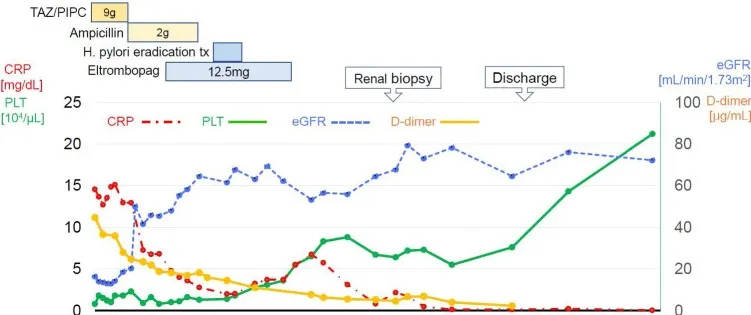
Clinical course since hospitalization. PSL, prednisolone; NM, Nafamostat mesylate; rTM, recombinant thrombomodulin; TAZ/PIPC, tazobactam/piperacillin; H. Pylori, helicobacter pylori; CRP, c-reactive protein. PLT, platelet; eGFR, estimated glomerular filtration rate.
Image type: pathology (immunostaining)